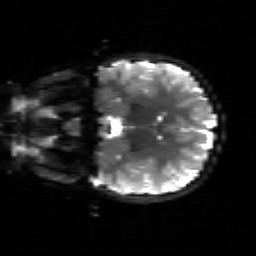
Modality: sbref
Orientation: coronal
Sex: female
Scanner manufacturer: siemens
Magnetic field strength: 3 T
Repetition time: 5 s
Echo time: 0.071 s